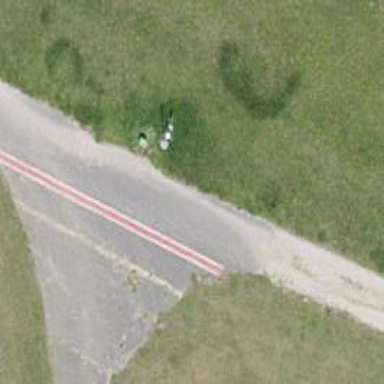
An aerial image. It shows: Windsock at the airport.